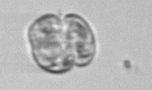
Label: Karenia